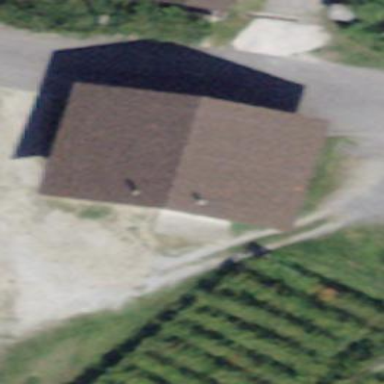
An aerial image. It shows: Shed building.